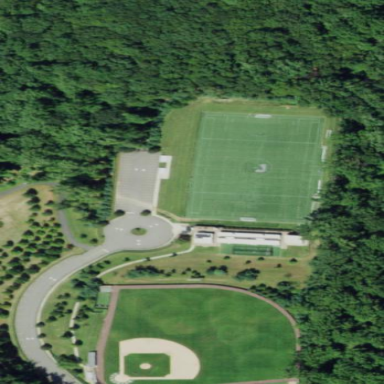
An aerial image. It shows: Lacrosse pitch for leisure land.